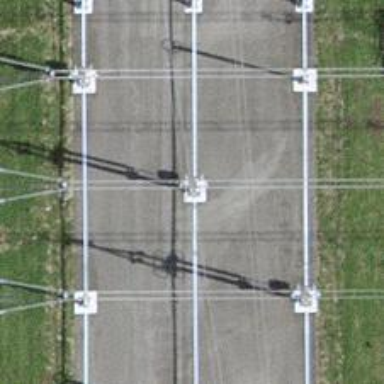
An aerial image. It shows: Switch for power supply.